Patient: sex M, age 36
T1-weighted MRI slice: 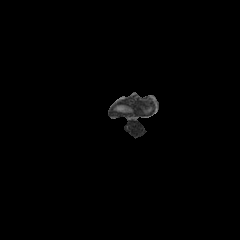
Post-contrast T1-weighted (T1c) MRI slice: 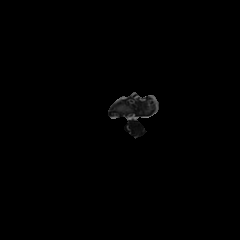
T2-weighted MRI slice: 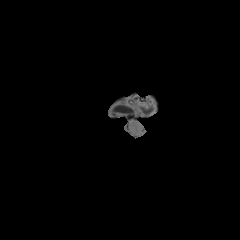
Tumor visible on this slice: no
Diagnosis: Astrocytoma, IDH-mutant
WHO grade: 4